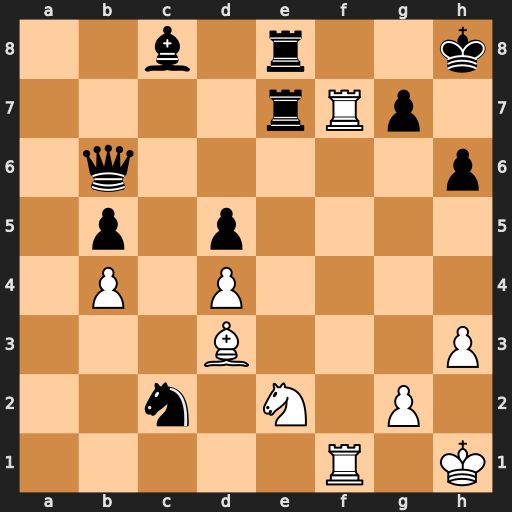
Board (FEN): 2b1r2k/4rRp1/1q5p/1p1p4/1P1P4/3B3P/2n1N1P1/5R1K
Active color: w
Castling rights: -
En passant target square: -
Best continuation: Rf8+ Rxf8 Rxf8#